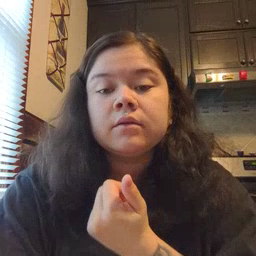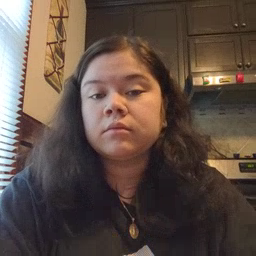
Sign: napkin